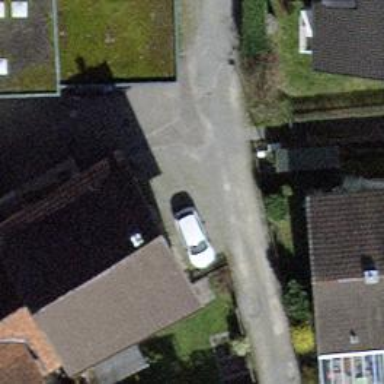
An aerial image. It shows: Residential road with pebblestone surface.